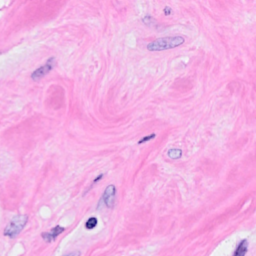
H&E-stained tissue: Breast